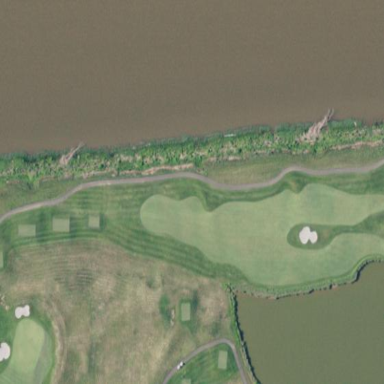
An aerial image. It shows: Rough area in golf course.